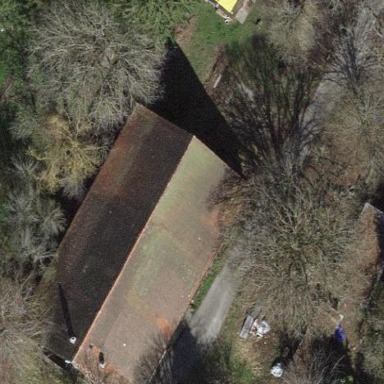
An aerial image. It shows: Rural barn.